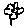
Label: flower